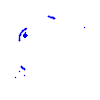
Particle: kaon